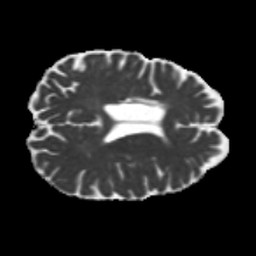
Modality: MD
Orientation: axial
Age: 47
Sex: male
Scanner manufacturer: siemens
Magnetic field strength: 3 T
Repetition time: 5.25 s
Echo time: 0.08 s